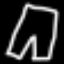
Label: pants